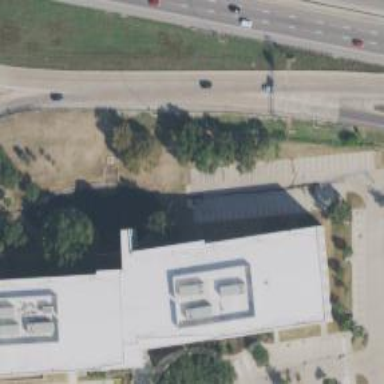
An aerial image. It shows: Office building.